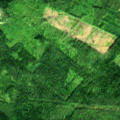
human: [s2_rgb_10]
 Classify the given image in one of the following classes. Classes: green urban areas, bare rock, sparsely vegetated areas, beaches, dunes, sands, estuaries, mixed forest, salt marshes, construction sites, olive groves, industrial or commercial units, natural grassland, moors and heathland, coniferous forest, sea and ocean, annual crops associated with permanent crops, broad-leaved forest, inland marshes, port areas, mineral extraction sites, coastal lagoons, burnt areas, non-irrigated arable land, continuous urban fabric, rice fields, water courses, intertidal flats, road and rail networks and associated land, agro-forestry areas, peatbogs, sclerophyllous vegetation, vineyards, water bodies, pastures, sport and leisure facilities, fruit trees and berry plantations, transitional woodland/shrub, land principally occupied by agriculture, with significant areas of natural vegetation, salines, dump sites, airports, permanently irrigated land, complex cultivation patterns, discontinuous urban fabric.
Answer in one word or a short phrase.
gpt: coniferous forest, mixed forest